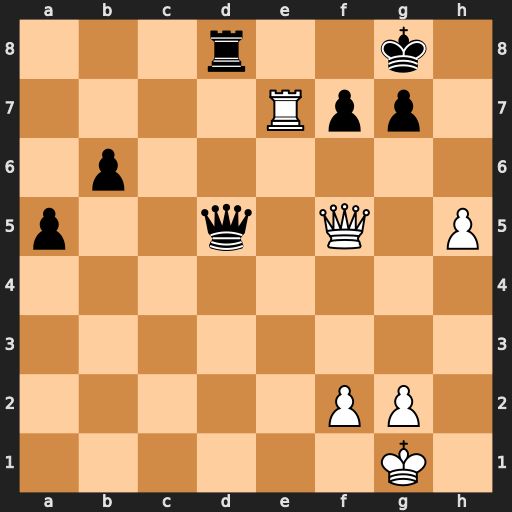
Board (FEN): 3r2k1/4Rpp1/1p6/p2q1Q1P/8/8/5PP1/6K1
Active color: w
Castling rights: -
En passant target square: -
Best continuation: Re8+ Rxe8 Qxd5